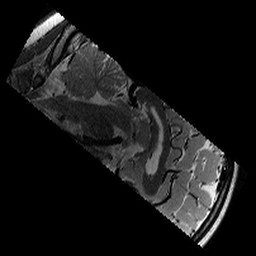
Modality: T2w
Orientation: sagittal
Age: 9
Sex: male
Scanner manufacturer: siemens
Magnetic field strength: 3 T
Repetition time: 9.23 s
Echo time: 0.067 s